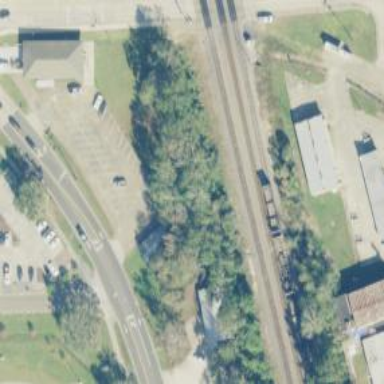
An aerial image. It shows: Railway siding with rails.